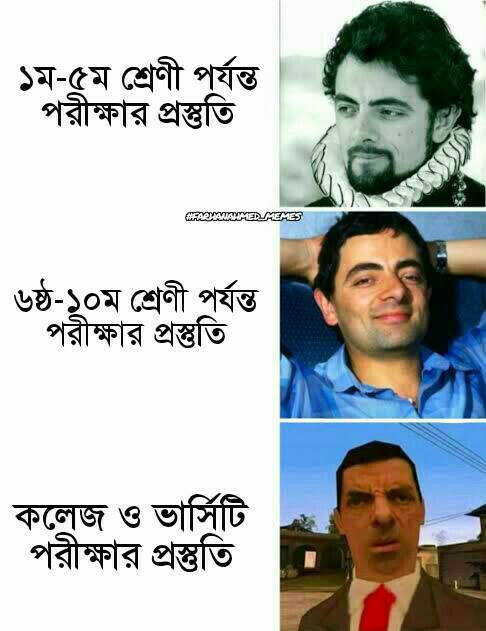
Text: ১ম-৫ম শ্রেণী পর্যন্ত পরীক্ষার প্রস্তুতি ৬ষ্ঠ-১০ম শ্রেণী পর্যন্ত পরীক্ষার প্রস্তুতি কলেজ ও ভাসিটি পরীক্ষার প্রস্তুতি
Label: Non Hate